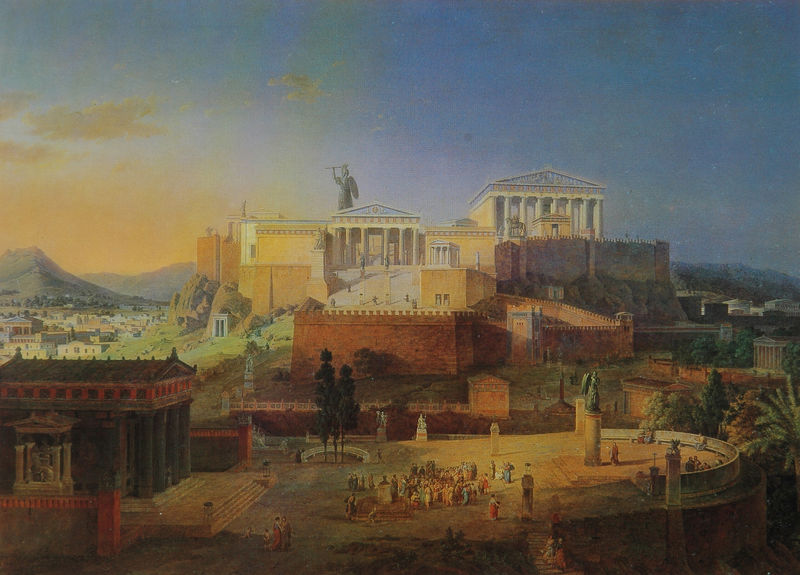
Titel: Ideale Ansicht der Stadt Athen mit der Akropolis und dem Areopag
Künstler: Leo von Klenze
Standort: München
Institution: Neue Pinakothek
Schlagwörter: baum, berg, blau, felsen, gemälde, himmel, schatten, weiß, wolken, bäume, gelb, grün, landschaft, menschen, ocker, stadt, braun, bunt, hell, hintergrund, licht, orange, raum, schwarz, säule, säulen, vordergrund, ölbild, ausblick, blick, gebäude, haus, ansammlung, beige, leute, malerei, menge, versammlung, alt, architektur, mensch, sockel, stein, steine, öl, dämmerung, erde, häuser, hügel, sonne, figur, klassizismus, skulptur, statue, aussicht, orangen, farbig, ansicht, ort, vedute, berge, fels, gebirge, giebel, mauer, farbe, grafik, graphik, sonnenuntergang, hof, platz, besucher, romantik, staffage, treppen, palme, stufen, zinnen, stadtansicht, schild, innenhof, antike, burg, münchen, palast, koloriert, helm, göttin, pantheon, fries, gemäuer, sims, gesims, skulpturen, statuen, antik, griechisch, krieger, griechenland, palmen, tempel, opfer, speer, klassik, athene, nike, forum, athen, athena, klassisch, akropolis, klenze, parthenon, rekonstruktion, palatin, neue pinakothek, menschenansammlung, pinakothek, propyläen, leo von klenze, agora, propylon, denkmäler, areopag, ideallandschaft, apostel, glb, eulen, hellas, paulus, perosnen, aposthel, felds, greichenland, hephaisteon, niketempel, polychormie, polychromie, qualgio, öffentlicher raum, großer platz, argentum, baum mauer, platz#versammlung, grienland